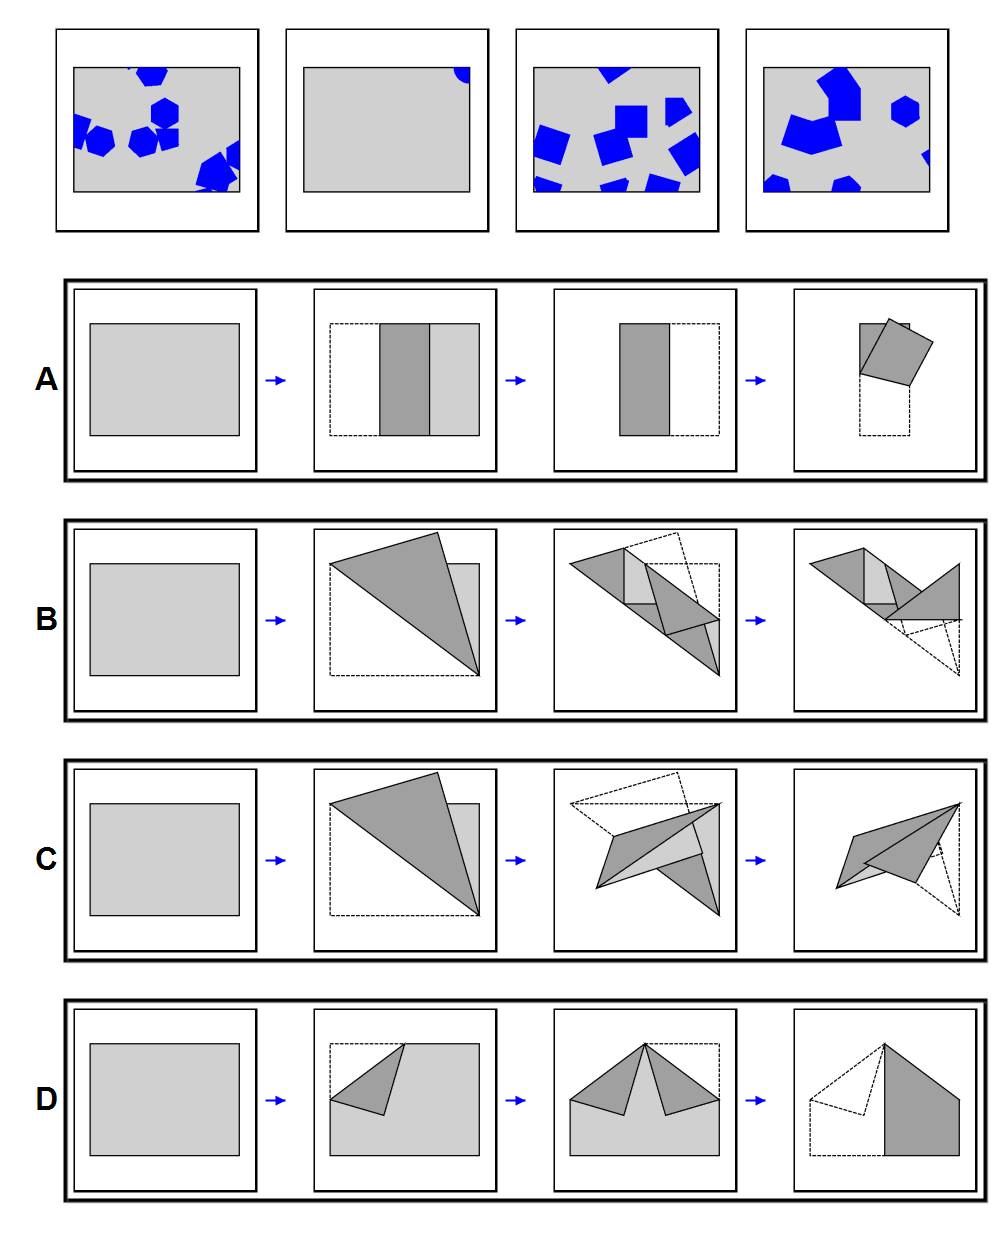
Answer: C